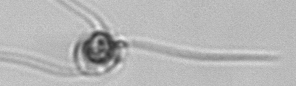
Label: Chaetoceros_danicus